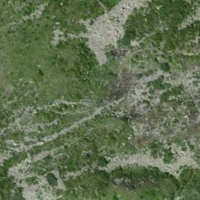
EUNIS habitat code: 31
Species observed at this site:
Saxifraga aizoides